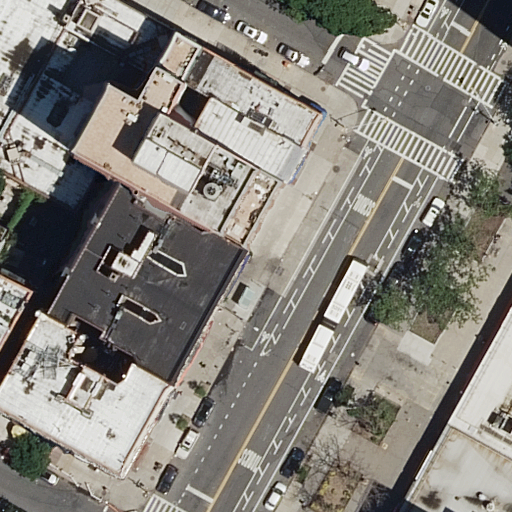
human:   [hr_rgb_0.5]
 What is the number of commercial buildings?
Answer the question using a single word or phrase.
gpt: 0

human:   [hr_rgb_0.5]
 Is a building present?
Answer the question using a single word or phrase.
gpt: yes

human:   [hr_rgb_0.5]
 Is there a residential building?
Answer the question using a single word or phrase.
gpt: yes

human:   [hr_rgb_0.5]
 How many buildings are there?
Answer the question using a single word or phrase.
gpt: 12

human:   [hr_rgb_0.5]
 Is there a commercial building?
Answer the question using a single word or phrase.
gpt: no

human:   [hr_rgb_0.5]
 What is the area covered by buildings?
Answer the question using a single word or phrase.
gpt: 3699m2

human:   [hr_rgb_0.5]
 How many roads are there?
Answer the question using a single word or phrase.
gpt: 4

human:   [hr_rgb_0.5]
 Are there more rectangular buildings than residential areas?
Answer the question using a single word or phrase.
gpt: yes

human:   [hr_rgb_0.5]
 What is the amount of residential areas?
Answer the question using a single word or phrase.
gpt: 1

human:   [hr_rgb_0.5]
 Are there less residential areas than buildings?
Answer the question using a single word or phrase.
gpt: yes

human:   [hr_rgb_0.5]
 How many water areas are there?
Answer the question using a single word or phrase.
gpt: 0

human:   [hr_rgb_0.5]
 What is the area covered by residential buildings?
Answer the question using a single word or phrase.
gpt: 3699m2

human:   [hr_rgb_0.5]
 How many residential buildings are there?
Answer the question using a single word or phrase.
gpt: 12

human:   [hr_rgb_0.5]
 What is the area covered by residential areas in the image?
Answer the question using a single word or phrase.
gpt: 7523m2

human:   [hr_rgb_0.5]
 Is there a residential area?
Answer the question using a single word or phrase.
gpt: yes

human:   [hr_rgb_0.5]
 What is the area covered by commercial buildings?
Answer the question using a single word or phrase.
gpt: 0m2

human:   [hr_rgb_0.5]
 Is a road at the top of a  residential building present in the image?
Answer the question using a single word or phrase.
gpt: yes

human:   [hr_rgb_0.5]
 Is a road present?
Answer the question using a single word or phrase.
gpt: yes

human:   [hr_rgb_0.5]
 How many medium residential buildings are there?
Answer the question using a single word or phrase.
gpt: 7

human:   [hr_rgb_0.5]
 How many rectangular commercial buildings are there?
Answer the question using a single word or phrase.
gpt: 0

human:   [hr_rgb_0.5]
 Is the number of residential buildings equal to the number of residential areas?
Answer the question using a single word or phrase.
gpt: no

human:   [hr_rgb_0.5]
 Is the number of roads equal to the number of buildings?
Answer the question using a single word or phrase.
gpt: no

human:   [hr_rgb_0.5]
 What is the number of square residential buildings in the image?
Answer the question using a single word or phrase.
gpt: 0

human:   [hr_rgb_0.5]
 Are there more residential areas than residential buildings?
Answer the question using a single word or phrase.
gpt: no

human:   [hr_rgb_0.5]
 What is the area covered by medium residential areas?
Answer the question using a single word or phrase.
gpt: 0m2

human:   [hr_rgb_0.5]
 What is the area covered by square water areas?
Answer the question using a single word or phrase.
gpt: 0m2

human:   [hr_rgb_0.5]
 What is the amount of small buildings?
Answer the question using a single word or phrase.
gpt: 2

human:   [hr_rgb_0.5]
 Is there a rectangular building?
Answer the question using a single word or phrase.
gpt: yes

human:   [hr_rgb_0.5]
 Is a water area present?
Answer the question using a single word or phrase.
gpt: no

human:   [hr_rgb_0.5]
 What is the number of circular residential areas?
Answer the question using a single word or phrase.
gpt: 0

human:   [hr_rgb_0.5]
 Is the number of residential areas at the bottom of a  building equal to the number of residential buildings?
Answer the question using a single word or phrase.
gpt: no

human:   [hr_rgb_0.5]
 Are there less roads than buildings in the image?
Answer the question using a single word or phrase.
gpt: yes

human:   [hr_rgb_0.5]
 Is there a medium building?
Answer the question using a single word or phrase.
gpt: yes

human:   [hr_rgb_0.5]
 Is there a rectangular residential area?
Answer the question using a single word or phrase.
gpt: no

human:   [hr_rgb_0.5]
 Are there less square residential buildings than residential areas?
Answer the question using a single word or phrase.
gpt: yes

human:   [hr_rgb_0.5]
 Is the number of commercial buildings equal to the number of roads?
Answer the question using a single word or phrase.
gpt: no

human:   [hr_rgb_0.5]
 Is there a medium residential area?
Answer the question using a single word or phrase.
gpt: no

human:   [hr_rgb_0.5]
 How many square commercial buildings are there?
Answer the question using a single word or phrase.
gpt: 0

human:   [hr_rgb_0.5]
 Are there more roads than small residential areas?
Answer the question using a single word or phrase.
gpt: yes

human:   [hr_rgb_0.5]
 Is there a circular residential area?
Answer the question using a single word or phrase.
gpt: no

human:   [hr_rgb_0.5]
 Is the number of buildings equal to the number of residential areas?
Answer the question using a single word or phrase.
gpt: no

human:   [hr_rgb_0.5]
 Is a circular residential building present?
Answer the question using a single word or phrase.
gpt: no

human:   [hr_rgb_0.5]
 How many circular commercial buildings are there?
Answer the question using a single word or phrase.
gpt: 0

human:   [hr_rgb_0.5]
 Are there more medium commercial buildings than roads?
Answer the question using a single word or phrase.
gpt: no

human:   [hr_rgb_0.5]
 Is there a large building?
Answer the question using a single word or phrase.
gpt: yes

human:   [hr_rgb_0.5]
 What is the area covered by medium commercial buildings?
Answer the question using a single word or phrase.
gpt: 0m2

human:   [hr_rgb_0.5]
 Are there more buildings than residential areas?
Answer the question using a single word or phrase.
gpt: yes

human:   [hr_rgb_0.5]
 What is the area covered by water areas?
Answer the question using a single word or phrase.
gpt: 0m2

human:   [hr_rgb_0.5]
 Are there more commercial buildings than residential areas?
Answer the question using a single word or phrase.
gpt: no

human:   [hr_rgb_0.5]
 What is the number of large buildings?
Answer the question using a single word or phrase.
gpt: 3

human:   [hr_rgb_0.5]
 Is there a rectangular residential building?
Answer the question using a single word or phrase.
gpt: yes

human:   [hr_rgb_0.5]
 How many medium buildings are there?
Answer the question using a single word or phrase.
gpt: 7

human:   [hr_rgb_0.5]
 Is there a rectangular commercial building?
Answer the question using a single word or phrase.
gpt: no

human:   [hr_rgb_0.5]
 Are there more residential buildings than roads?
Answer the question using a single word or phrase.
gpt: yes

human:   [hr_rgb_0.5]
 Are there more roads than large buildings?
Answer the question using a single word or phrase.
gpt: yes

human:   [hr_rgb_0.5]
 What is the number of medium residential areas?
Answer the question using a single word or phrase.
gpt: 0

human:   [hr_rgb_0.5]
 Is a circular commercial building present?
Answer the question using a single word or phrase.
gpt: no

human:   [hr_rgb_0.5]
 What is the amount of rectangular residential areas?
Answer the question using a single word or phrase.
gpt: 0

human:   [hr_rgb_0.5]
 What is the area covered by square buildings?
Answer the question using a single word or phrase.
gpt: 0m2

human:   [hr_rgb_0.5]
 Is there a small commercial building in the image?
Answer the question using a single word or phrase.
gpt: no

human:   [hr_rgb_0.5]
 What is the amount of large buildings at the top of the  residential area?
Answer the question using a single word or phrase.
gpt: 0

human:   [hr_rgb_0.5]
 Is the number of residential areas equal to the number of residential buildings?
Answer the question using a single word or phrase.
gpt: no

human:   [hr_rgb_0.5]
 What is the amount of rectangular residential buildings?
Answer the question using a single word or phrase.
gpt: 6

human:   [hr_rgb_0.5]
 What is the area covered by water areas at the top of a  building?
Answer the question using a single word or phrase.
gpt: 0m2